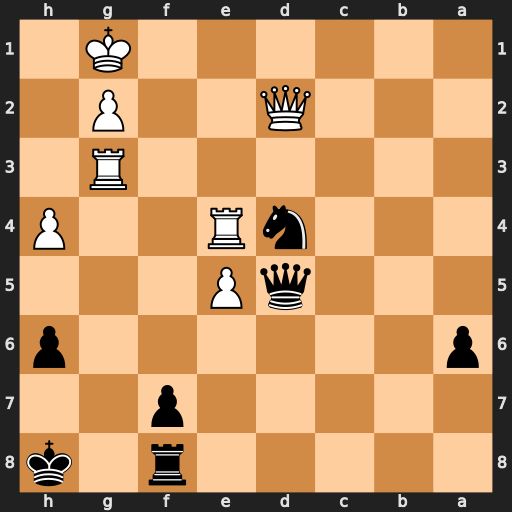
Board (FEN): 5r1k/5p2/p6p/3qP3/3nR2P/6R1/3Q2P1/6K1
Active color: b
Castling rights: -
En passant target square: -
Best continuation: Nf3+ Rxf3 Qxd2